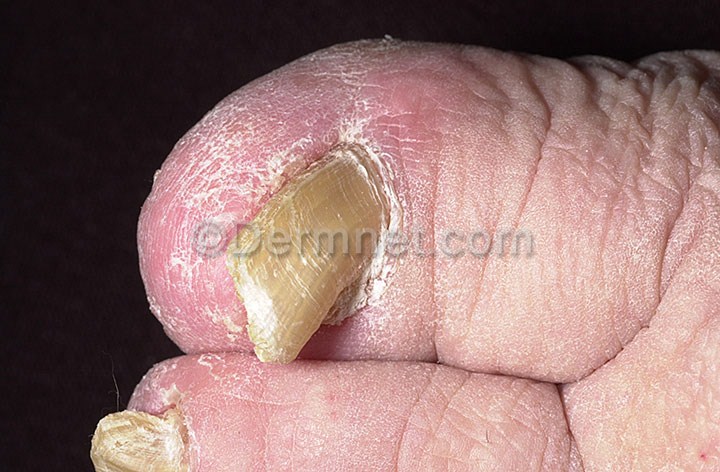
Disease: Nail Fungus and other Nail Disease